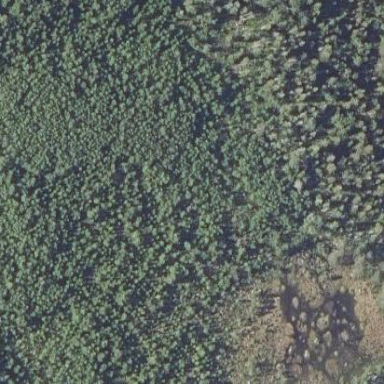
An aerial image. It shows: Bog wetland.